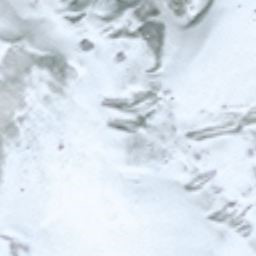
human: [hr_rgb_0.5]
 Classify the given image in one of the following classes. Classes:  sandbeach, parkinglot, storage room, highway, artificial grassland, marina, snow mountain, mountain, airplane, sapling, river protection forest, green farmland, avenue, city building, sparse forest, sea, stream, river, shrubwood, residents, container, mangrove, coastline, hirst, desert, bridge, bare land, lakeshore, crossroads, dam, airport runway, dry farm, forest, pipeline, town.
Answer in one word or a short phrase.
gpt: snow mountain